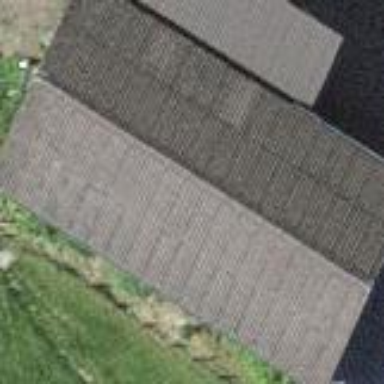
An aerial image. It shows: Shed.